Question: I'm new here, currently I'm doing app that is working on background and checking processes in phone, if '"com.igg.castleclash"' is in processes List it set castleclash value to true and saving data in Firebase. Everything works fine, but I can't read the data from Firebase using 'addValueEventListener'.

'''
public class SensorService extends Service {
boolean castleclash = false;
DatabaseReference databaaseUsers;
public SensorService(Context applicationContext) {
super();
}
public SensorService() {
}
@Override
public int onStartCommand(Intent intent, int flags, int startId) {
super.onStartCommand(intent, flags, startId);
startTimer();
databaaseUsers.child("user1").addValueEventListener(new ValueEventListener() {
@Override
public void onDataChange(DataSnapshot dataSnapshot) {
UsersData user = dataSnapshot.getValue(UsersData.class);
Log.i("user name", user.getName());
}
@Override
public void onCancelled(DatabaseError error) {
// Failed to read value
Log.w("Failed to read value.", error.toException());
}
});
return START_STICKY;
}
@Override
public void onDestroy() {
super.onDestroy();
Intent broadcastIntent = new
Intent("uk.ac.shef.oak.ActivityRecognition.RestartSensor");
sendBroadcast(broadcastIntent);
}
public void startTimer() {
synchronized (this) {
while (true) {
try {
wait(10000);
} catch (InterruptedException e) {
e.printStackTrace();
}
databaaseUsers = FirebaseDatabase.getInstance().getReference();
ActivityManager manager = (ActivityManager) getSystemService(ACTIVITY_SERVICE);
final List<ActivityManager.RunningAppProcessInfo> runningProcesses = manager.getRunningAppProcesses();
for (ActivityManager.RunningAppProcessInfo process : runningProcesses) {
if (process.processName.equals("com.igg.castleclash")) {
castleclash = true;
break;
} else {
castleclash = false;
}
}
UsersData user1 = new UsersData(castleclash, "name");
databaaseUsers.child("user1").setValue(user1);
}
}
}
@Nullable
@Override
public IBinder onBind(Intent intent) {
return null;
}
}
'''
Any ideas why this is not working?
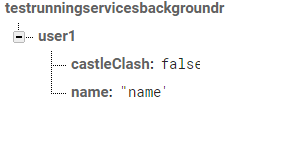
Answer: There are multiple problems. The most significant is that this processing is occurring "in the background" as you think. It is running on the main thread. This is a common misunderstanding with Services as described in the <URL>:
> Most confusion about the Service class actually revolves around what
it is :- -
An <URL> is a convenient Service subclass for doing work off the main thread.
The 'while(true)' loop in 'startTimer()' runs endlessly. The call to 'addValueEventListener()' in 'onStartCommend()' is never executed because 'startTimer()' never returns.
Database change listeners run on the main thread. Because the main thread is blocked by the call to 'wait()', the 'onDataChange()' callback would not be able to run (if the listener were successfully added).
Also, to see if your write to the database in 'startTimer()' is failing, add a 'CompletionListener'. The most common reason for failure is permission denied caused by incorrect security rules.
'''
UsersData user1 = new UsersData(castleclash, "name");
databaaseUsers.child("user1").setValue(user1, new DatabaseReference.CompletionListener() {
@Override
public void onComplete(DatabaseError databaseError, DatabaseReference databaseReference) {
if (databaseError == null) {
Log.d(TAG, "onComplete: success");
} else {
Log.e(TAG, "onComplete: failed", databaseError.toException());
}
}
});
'''